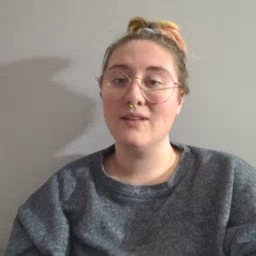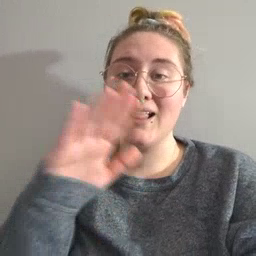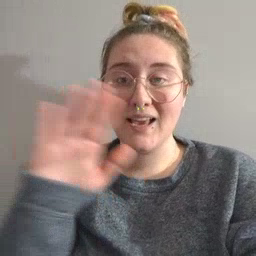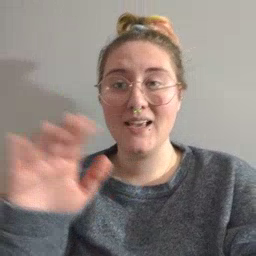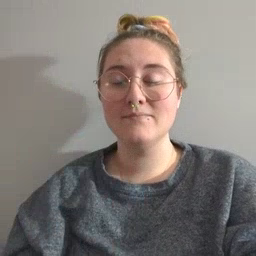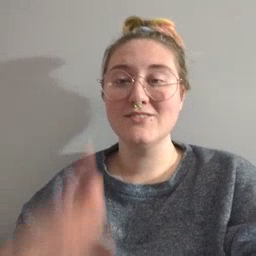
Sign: clean